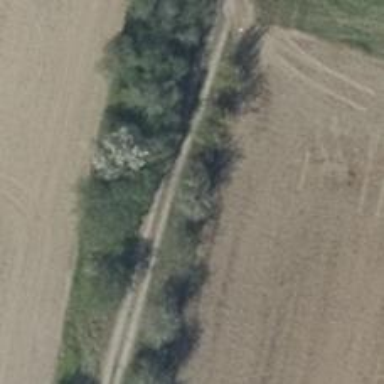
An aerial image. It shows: Row of deciduous broadleaved trees.